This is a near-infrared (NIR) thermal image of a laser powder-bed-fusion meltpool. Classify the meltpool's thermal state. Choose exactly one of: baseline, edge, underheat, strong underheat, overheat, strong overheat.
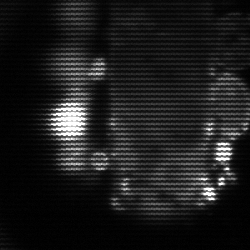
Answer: strong underheat